Question: I have the following plots made in R:

I used the following code to make the plot:
'''
par(mfrow=c(1,2))
rmsd <- read.table(textConnection("
pdb rmsd
1grl_edited.pdb 1.5118
1oel_edited.pdb 1.1758
1ss8_edited.pdb 0.8576
1gr5_edited.pdb 1.8301
1j4z_edited.pdb 0.7892
1kp8.pdb 0.1808
1kpo_edited.pdb 0.7879
1mnf.pdb 1.2371
1xck.pdb 1.6820
2c7e_edited.pdb 5.4446
2cgt_edited.pdb 9.9108
2eu1.pdb 54.1764
2nwc.pdb 1.6026
2yey.pdb 61.4931
"), header=TRUE)
dat <- read.table(textConnection("
pdb PA EHSS
1gr5_edited.pdb 21518.0 29320.0
1grl_edited.pdb 21366.0 28778.0
1j4z_edited.pdb 21713.0 29636.0
1kp8.pdb 21598.0 29423.0
1kpo_edited.pdb 21718.0 29643.0
1mnf.pdb 21287.0 29035.0
1oel_edited.pdb 21377.0 29054.0
1ss8_edited.pdb 21543.0 29459.0
1sx3.pdb 21651.0 29585.0
1xck.pdb 21191.0 28857.0
2c7e_edited.pdb 22930.0 31120.0
2cgt_edited.pdb 22807.0 31058.0
2eu1.pdb 22323.0 30569.0
2nwc.pdb 21338.0 29326.0
2yey.pdb 21032.0 28670.0
"), header=TRUE, row.names=NULL)
d <- dist(rmsd$rmsd, method = "euclidean")
fit <- hclust(d, method="ward")
plot(fit, labels=rmsd$pdb)
groups <- cutree(fit, k=3)
rect.hclust(fit, k=3, border="red")
#for (i in dat[1]){for (z in i){ if (z=="1sx3.pdb"){print (z)}}}
den.PA <- density(dat$PA)
plot(den.PA)
for (i in dat$PA){
lineat = i
lineheight <- den.PA$y[which.min(abs(den.PA$x - lineat))]
lines(c(lineat, lineat), c(0, lineheight), col = "red")
}
'''
The left plot shows the cluster for RMSD values and the right plot shows the density plot of "PA's". The density plot contains an extra value because the reference was included in the plot, the reference was not included in the RMSD cluster because obviously it would return a value of 0. The reference file in 'dat' is '1sx3.pdb'
The cluster plot has 3 red boxes, how can I colour the boxes differently so, the left box is red, the middle box is green and the right box is blue. I then need this to mirror with the density plot, meaning, the values inside the red box has red lines on the density plot and the values inside the green box has green lines on the density plot and so forth.
Is it also possible yo catch the reference structure and colour it black on the density plot?
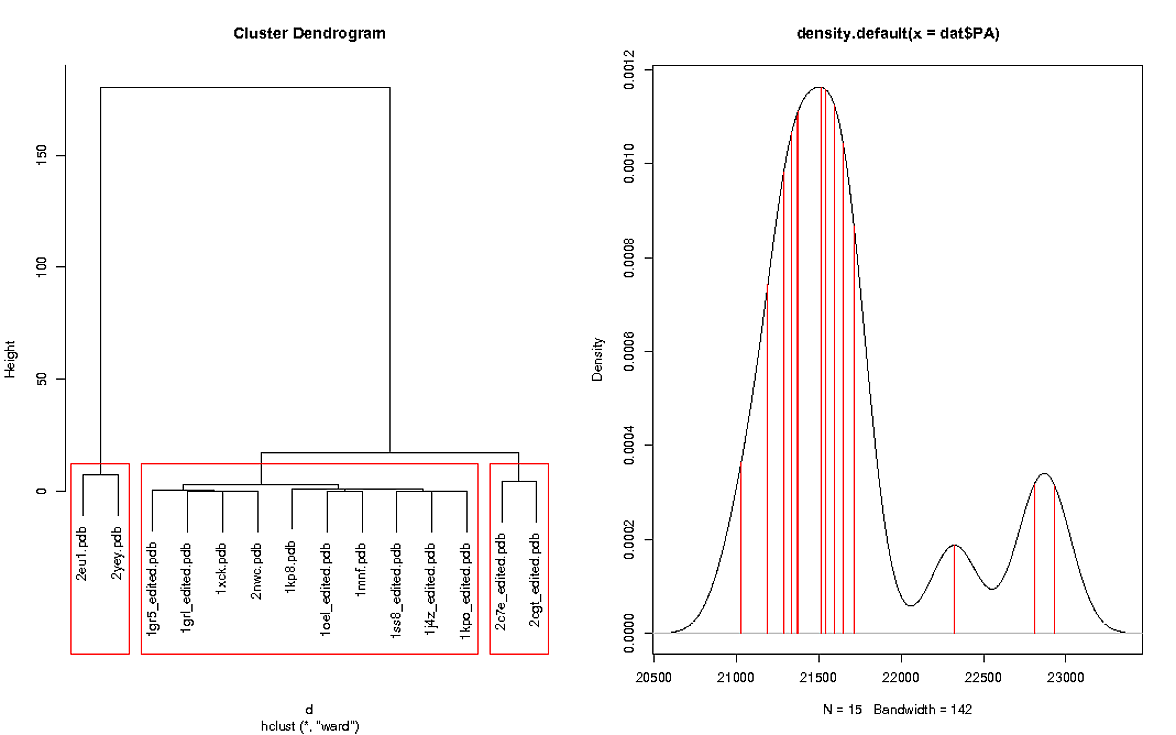
Answer: This code will do what you want. You were almost there...just needed a bit of sorting and indexing.
'''
par(mfrow=c(1,2))
d <- dist(rmsd$rmsd, method = "euclidean")
fit <- hclust(d, method="ward")
plot(fit, labels=rmsd$pdb)
groups <- cutree(fit, k=3)
cols = c('red', 'green', 'blue')
rect.hclust(fit, k=3, border=cols)
#for (i in dat[1]){for (z in i){ if (z=="1sx3.pdb"){print (z)}}}
cols = cols[sort(unique(groups[fit$order]), index=T)$ix]
den.PA <- density(dat$PA)
plot(den.PA)
for (i in 1:length(dat$PA)){
lineat = dat$PA[i]
lineheight <- den.PA$y[which.min(abs(den.PA$x - lineat))]
col = cols[groups[which(rmsd$pdb == as.character(dat[i, 'pdb']))]]
lines(c(lineat, lineat), c(0, lineheight), col = col)
}
'''